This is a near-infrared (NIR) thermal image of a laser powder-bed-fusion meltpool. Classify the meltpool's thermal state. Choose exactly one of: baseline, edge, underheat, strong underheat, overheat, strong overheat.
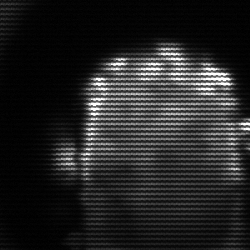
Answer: baseline